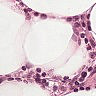
Metastatic tissue present: no